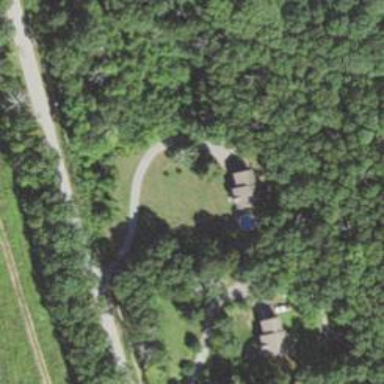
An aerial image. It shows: Residential driveway.